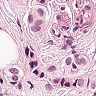
Metastatic tissue present: yes